Question: This may be a basic question, but I've been searching through many lists to find what I am looking for. Basically, let me describe the data set. I have a set of data from a ticketing system that represents resolved tickets. I'm looking at resolve time of tickets over time to see if my resolution time is going up, going down or leveling off. There are many tickets each day (somewhere around 200 or so). I pull all the data each day and calculate the time in days it took for the ticket to be resolved. I am doing this with R, so I end up with a data frame that looks like:
'''
1/1/2015 INC00001 1.23
1/1/2015 INC00002 .089
'''
and so forth (many tickets each day with a resolution time for each). What I am trying to do is determine some sort of running average for this. What I'd really like is a line plot over time that shows the trend. I've played around with moving averages and such, but my chart is still very choppy. I'm sure there is something built into R that gives a moving / running / cumulative average over time, but I'm still unable to find exactly what I am looking for.
The chart I'd like to see, would resemble something like this:
[
But smoother, sort of like a stock ticker so I kind of know what the overall average is leading up to the current day. Can any one point me in a direction of what this would be called and how one would go about doing this in R? Thanks so much!!
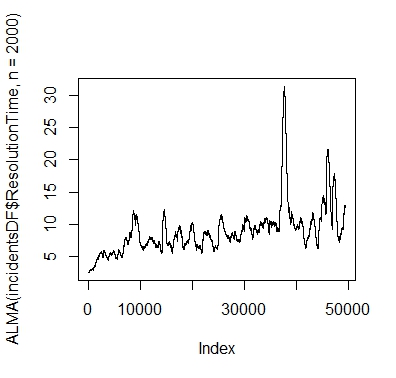
Answer: This can be done quickly and easily with . Here's some example data:
'''
library(dplyr)
x <- 1:3000
y <- 10 + 1:3000 / 300 + 2 * sin(pi * x / 150) + rnorm(3000, sd = 0.1)
df <- data.frame(x = x, y = y)
'''
Here's a <URL>. And here's how you can use to create a rolling average and a cumulative average:
'''
df.avgs <-
df %>%
mutate(
roll.avg = ( y + lag(y, 1) + lag(y, 2) + lag(y, 3) +
lag(y, 4) + lag(y, 5) + lag(y, 6) + lag(y, 7) +
lag(y, 8) + lag(y, 9) ) / 10,
cum.avg = cummean(y)
)
'''
Here's a <URL>. Sadly, I don't have enough reputation to add a third link to a plot of the cumulative average. Note that this method of calculating the rolling average is not tolerant of 'NA' values. One 'NA' in the original data will create ten 'NA' values in the rolling average data. You could get around this by first replacing 'NA' values with interpolated values.